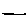
Label: line